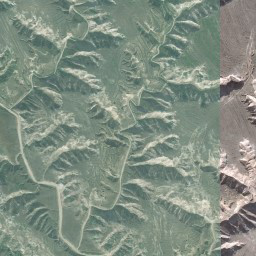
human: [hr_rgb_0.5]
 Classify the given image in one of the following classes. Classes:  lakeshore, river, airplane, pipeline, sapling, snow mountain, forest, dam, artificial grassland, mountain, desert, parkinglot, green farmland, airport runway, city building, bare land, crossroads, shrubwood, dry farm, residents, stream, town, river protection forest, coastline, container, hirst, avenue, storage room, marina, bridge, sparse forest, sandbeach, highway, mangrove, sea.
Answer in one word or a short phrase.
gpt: mountain